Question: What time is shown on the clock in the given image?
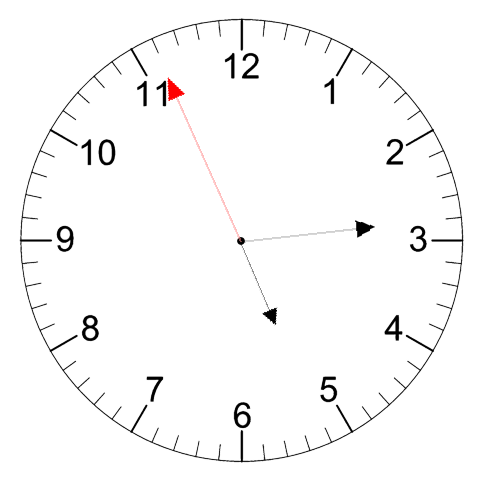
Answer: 05:13:56